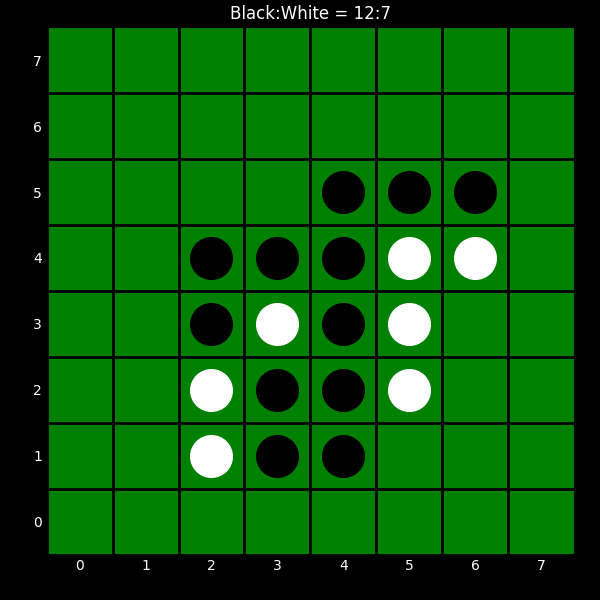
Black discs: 12
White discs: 7